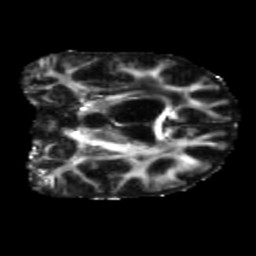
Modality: FA
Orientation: coronal
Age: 63
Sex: female
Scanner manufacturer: siemens
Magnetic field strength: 3 T
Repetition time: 5.25 s
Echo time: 0.08 s